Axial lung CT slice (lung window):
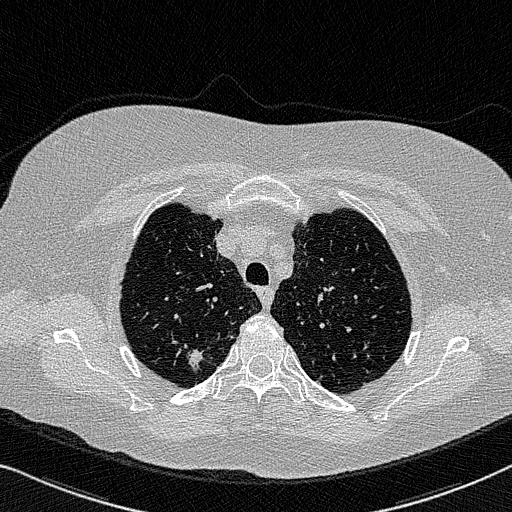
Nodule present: yes
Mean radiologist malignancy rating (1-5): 4.25